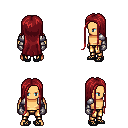
a pixel art fantasy rpg character, male body template, human, tanned skin, steel arm armor, gold greaves, brunette extra-long hairstyle, metal gloves, ghillies, four views (front, back, left, right), 2x2 character sprite sheet, small pixel art, hard edges, no anti-aliasing